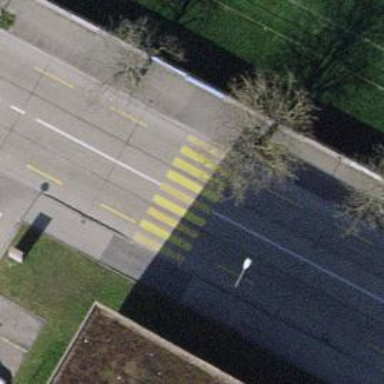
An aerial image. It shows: Uncontrolled and marked road crossing.